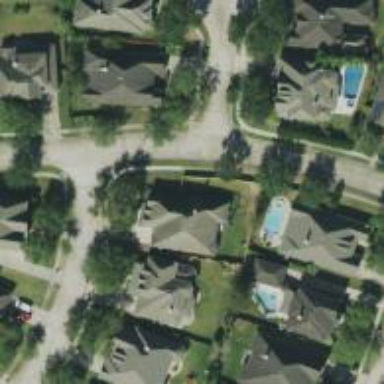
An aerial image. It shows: Residential road.